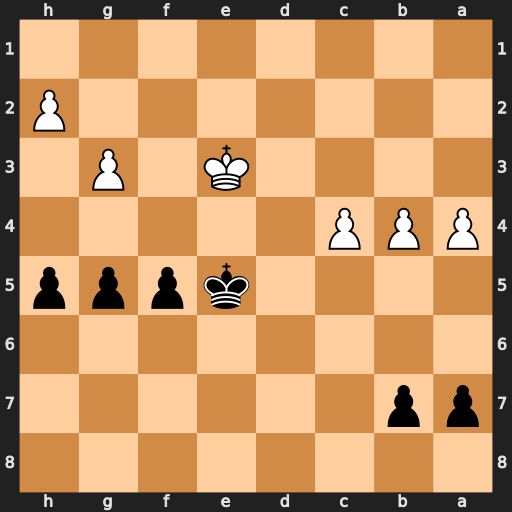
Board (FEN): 8/pp6/8/4kppp/PPP5/4K1P1/7P/8
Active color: b
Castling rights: -
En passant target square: -
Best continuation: f4+ gxf4+ gxf4+ Kd3 f3 a5 f2